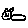
Label: cat